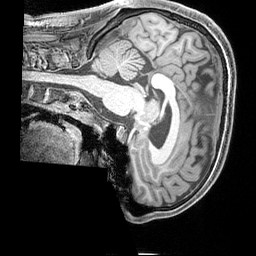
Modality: T1w
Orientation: sagittal
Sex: male
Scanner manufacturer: siemens
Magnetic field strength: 3 T
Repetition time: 2.3 s
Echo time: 0.00226 s